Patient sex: M
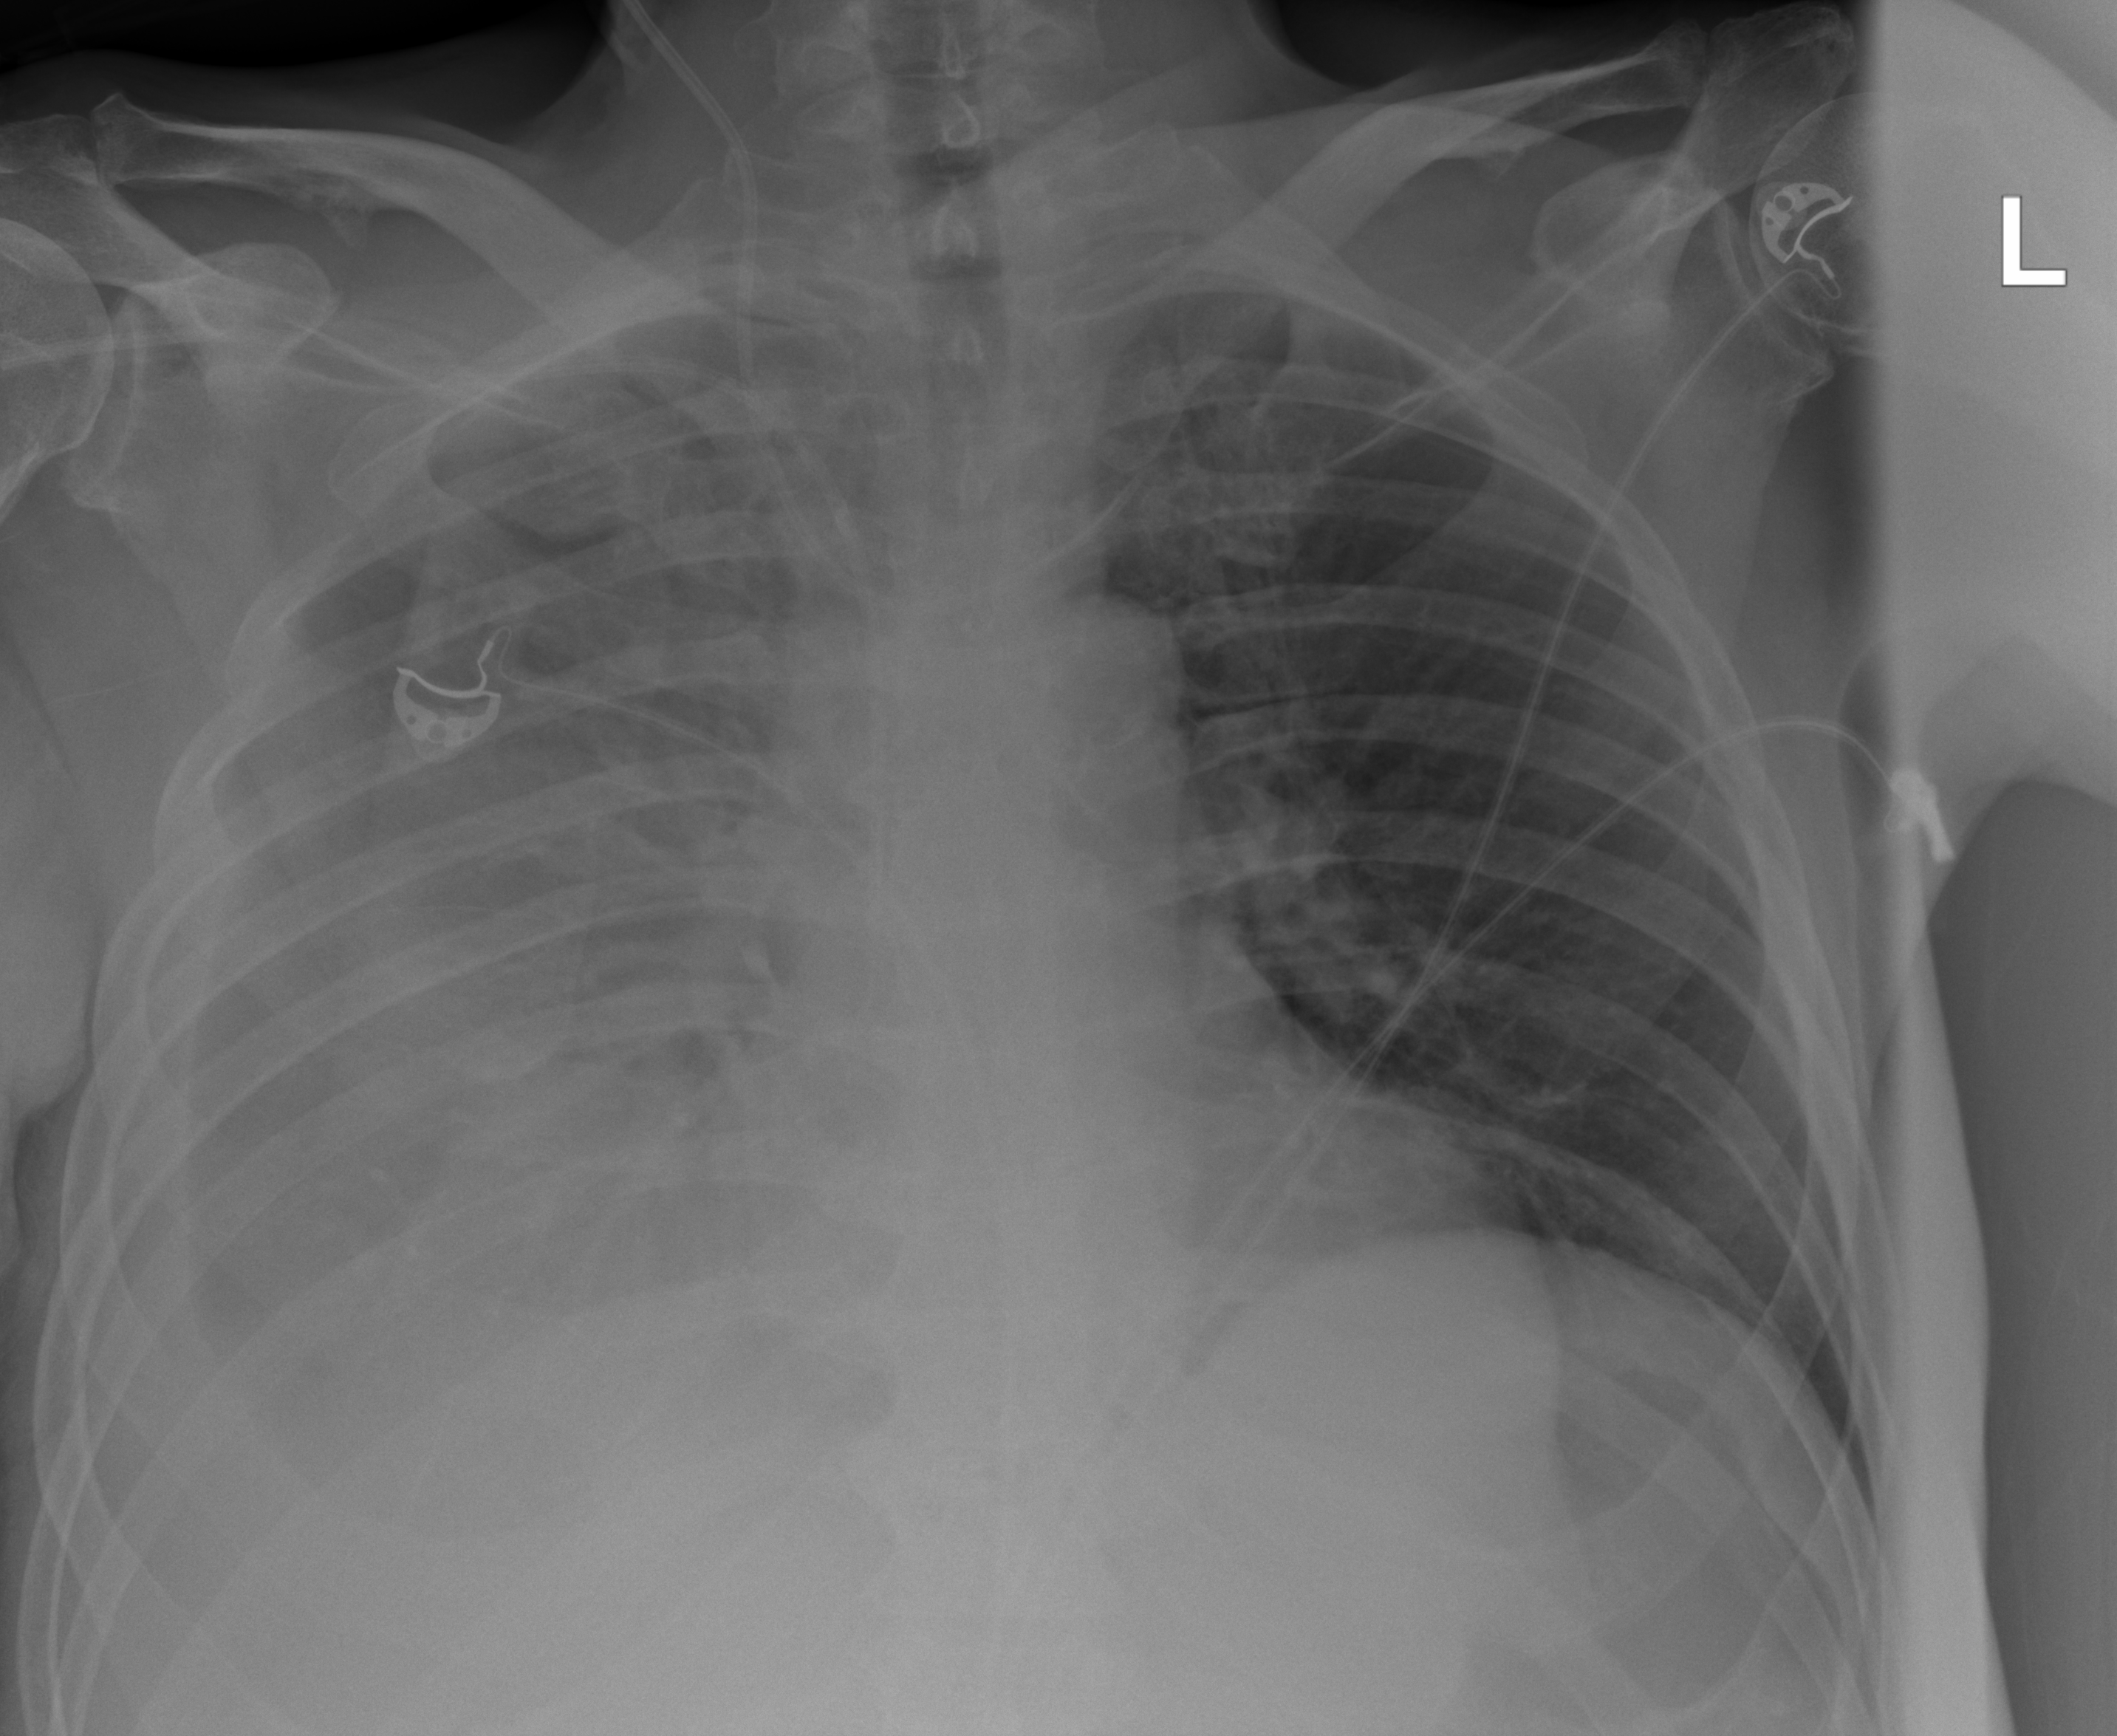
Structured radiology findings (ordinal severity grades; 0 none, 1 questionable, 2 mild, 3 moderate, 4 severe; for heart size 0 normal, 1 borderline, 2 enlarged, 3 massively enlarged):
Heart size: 0
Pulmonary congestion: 0
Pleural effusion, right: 3
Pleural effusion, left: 0
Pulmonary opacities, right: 0
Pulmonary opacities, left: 0
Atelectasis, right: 3
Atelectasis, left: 0